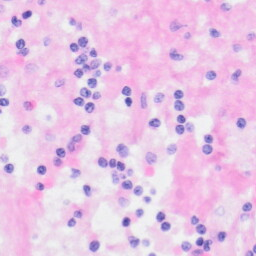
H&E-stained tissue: Kidney